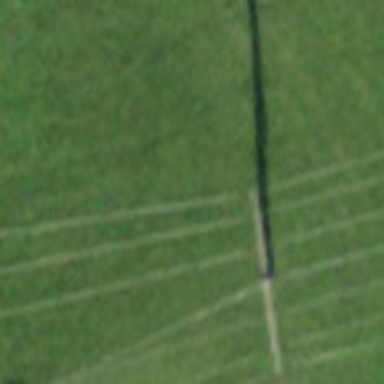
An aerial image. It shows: Power line in the image.